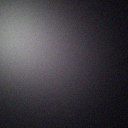
Screen state: off